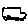
Label: car